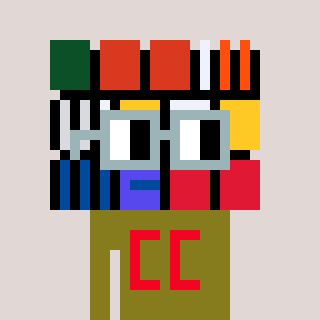
a pixel art character with square dark gray glasses, a abstract-shaped head and a gunk-colored body on a warm background